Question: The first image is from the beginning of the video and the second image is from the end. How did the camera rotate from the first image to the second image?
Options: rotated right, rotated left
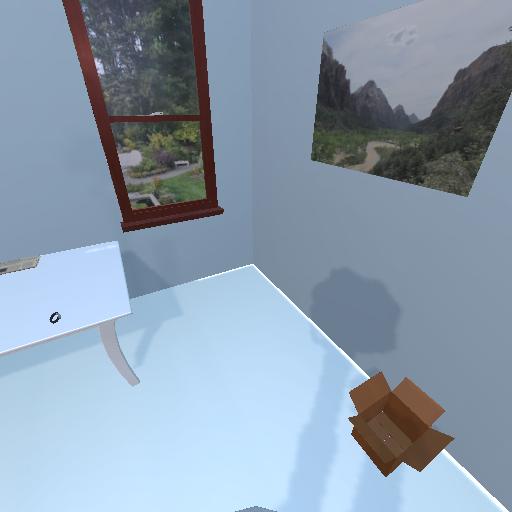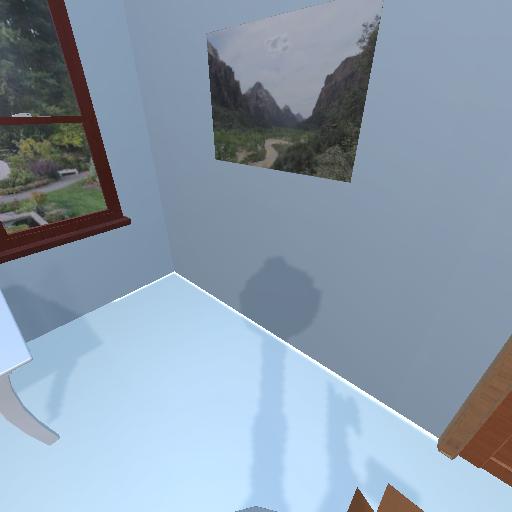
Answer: rotated right